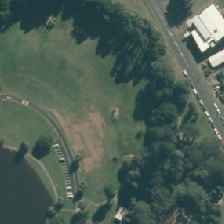
Land cover: urban_parkland